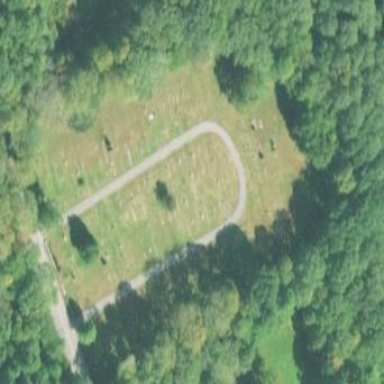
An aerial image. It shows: Private cemetery with solemn ambiance.